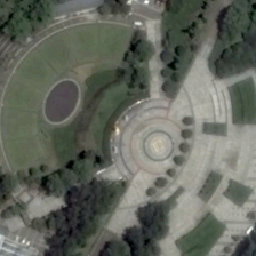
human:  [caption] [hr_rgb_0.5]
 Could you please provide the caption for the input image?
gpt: A large square flower bed in the shape of a fan.

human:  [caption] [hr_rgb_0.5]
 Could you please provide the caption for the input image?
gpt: A large central fan-shaped square flower bed.

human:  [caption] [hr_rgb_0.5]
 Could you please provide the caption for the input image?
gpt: A huge square flower bed.

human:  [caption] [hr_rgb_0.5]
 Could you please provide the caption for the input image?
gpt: Large square center fan.

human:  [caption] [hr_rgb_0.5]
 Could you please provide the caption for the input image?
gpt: A large square middle fan-shaped flower bed.